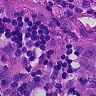
Metastatic tissue present: yes